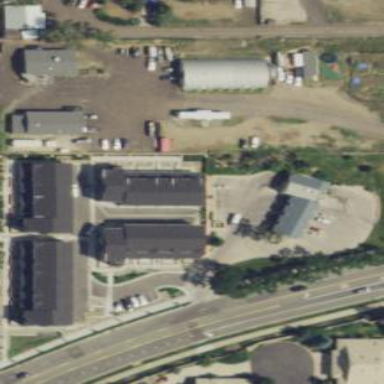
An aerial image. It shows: Commercial area.